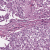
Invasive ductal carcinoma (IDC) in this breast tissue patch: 1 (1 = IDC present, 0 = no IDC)